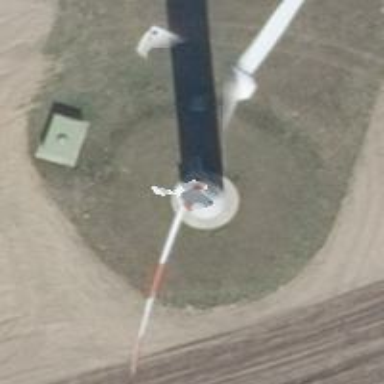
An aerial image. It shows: Wind generator powered by wind. The generator type is horizontal axis and it uses wind turbines.